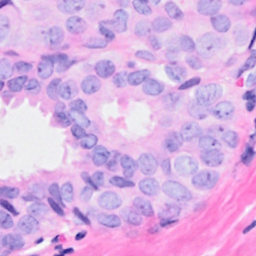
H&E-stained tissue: Breast